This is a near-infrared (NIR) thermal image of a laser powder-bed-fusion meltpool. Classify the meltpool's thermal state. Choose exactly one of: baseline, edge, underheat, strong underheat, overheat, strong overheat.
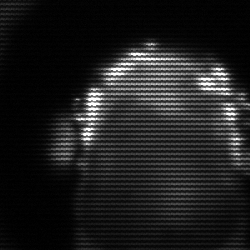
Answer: baseline